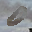
Label: 0